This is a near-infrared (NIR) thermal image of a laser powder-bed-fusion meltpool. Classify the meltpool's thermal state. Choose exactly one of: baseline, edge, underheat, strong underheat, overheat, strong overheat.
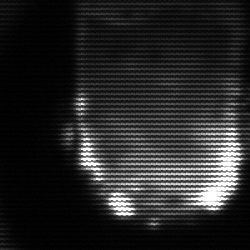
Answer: baseline